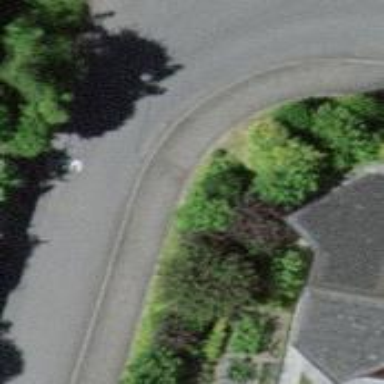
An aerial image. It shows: Kerb barrier.